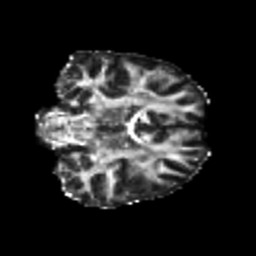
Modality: FA
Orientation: coronal
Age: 26
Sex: male
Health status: healthy
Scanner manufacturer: philips
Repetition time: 7.389 s
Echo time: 0.08599 s